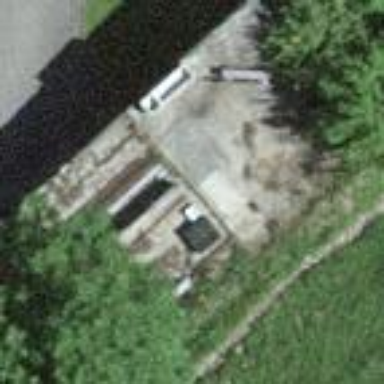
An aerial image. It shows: Garage.